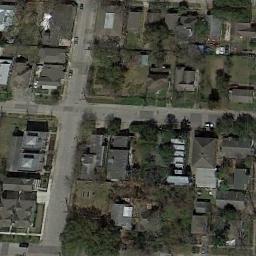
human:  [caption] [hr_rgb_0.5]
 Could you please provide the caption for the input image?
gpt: There is an intersection in the mid-sized residential area .

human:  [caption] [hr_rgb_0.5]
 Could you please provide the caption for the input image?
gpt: The medium residential area has lots of neatly arranged houses and trees and some roads go through the medium residential area .

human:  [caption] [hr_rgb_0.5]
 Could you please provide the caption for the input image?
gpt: Many buildings of different shapes are in medium residential area .

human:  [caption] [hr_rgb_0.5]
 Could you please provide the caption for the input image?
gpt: The medium residential is on the bare land next to the road and trees .

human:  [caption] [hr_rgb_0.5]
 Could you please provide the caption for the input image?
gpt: There are many black buildings on the medium residential area .